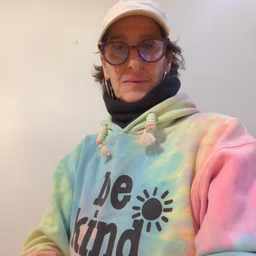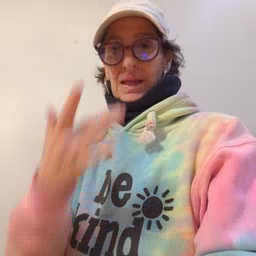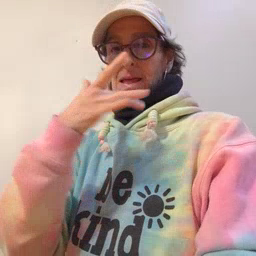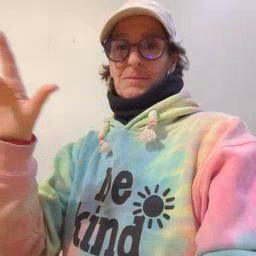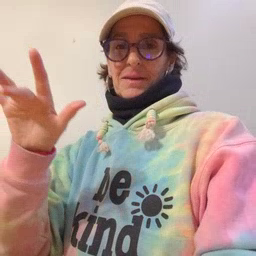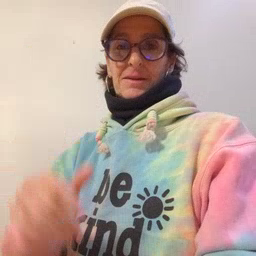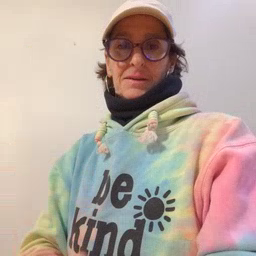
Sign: empty